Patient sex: F
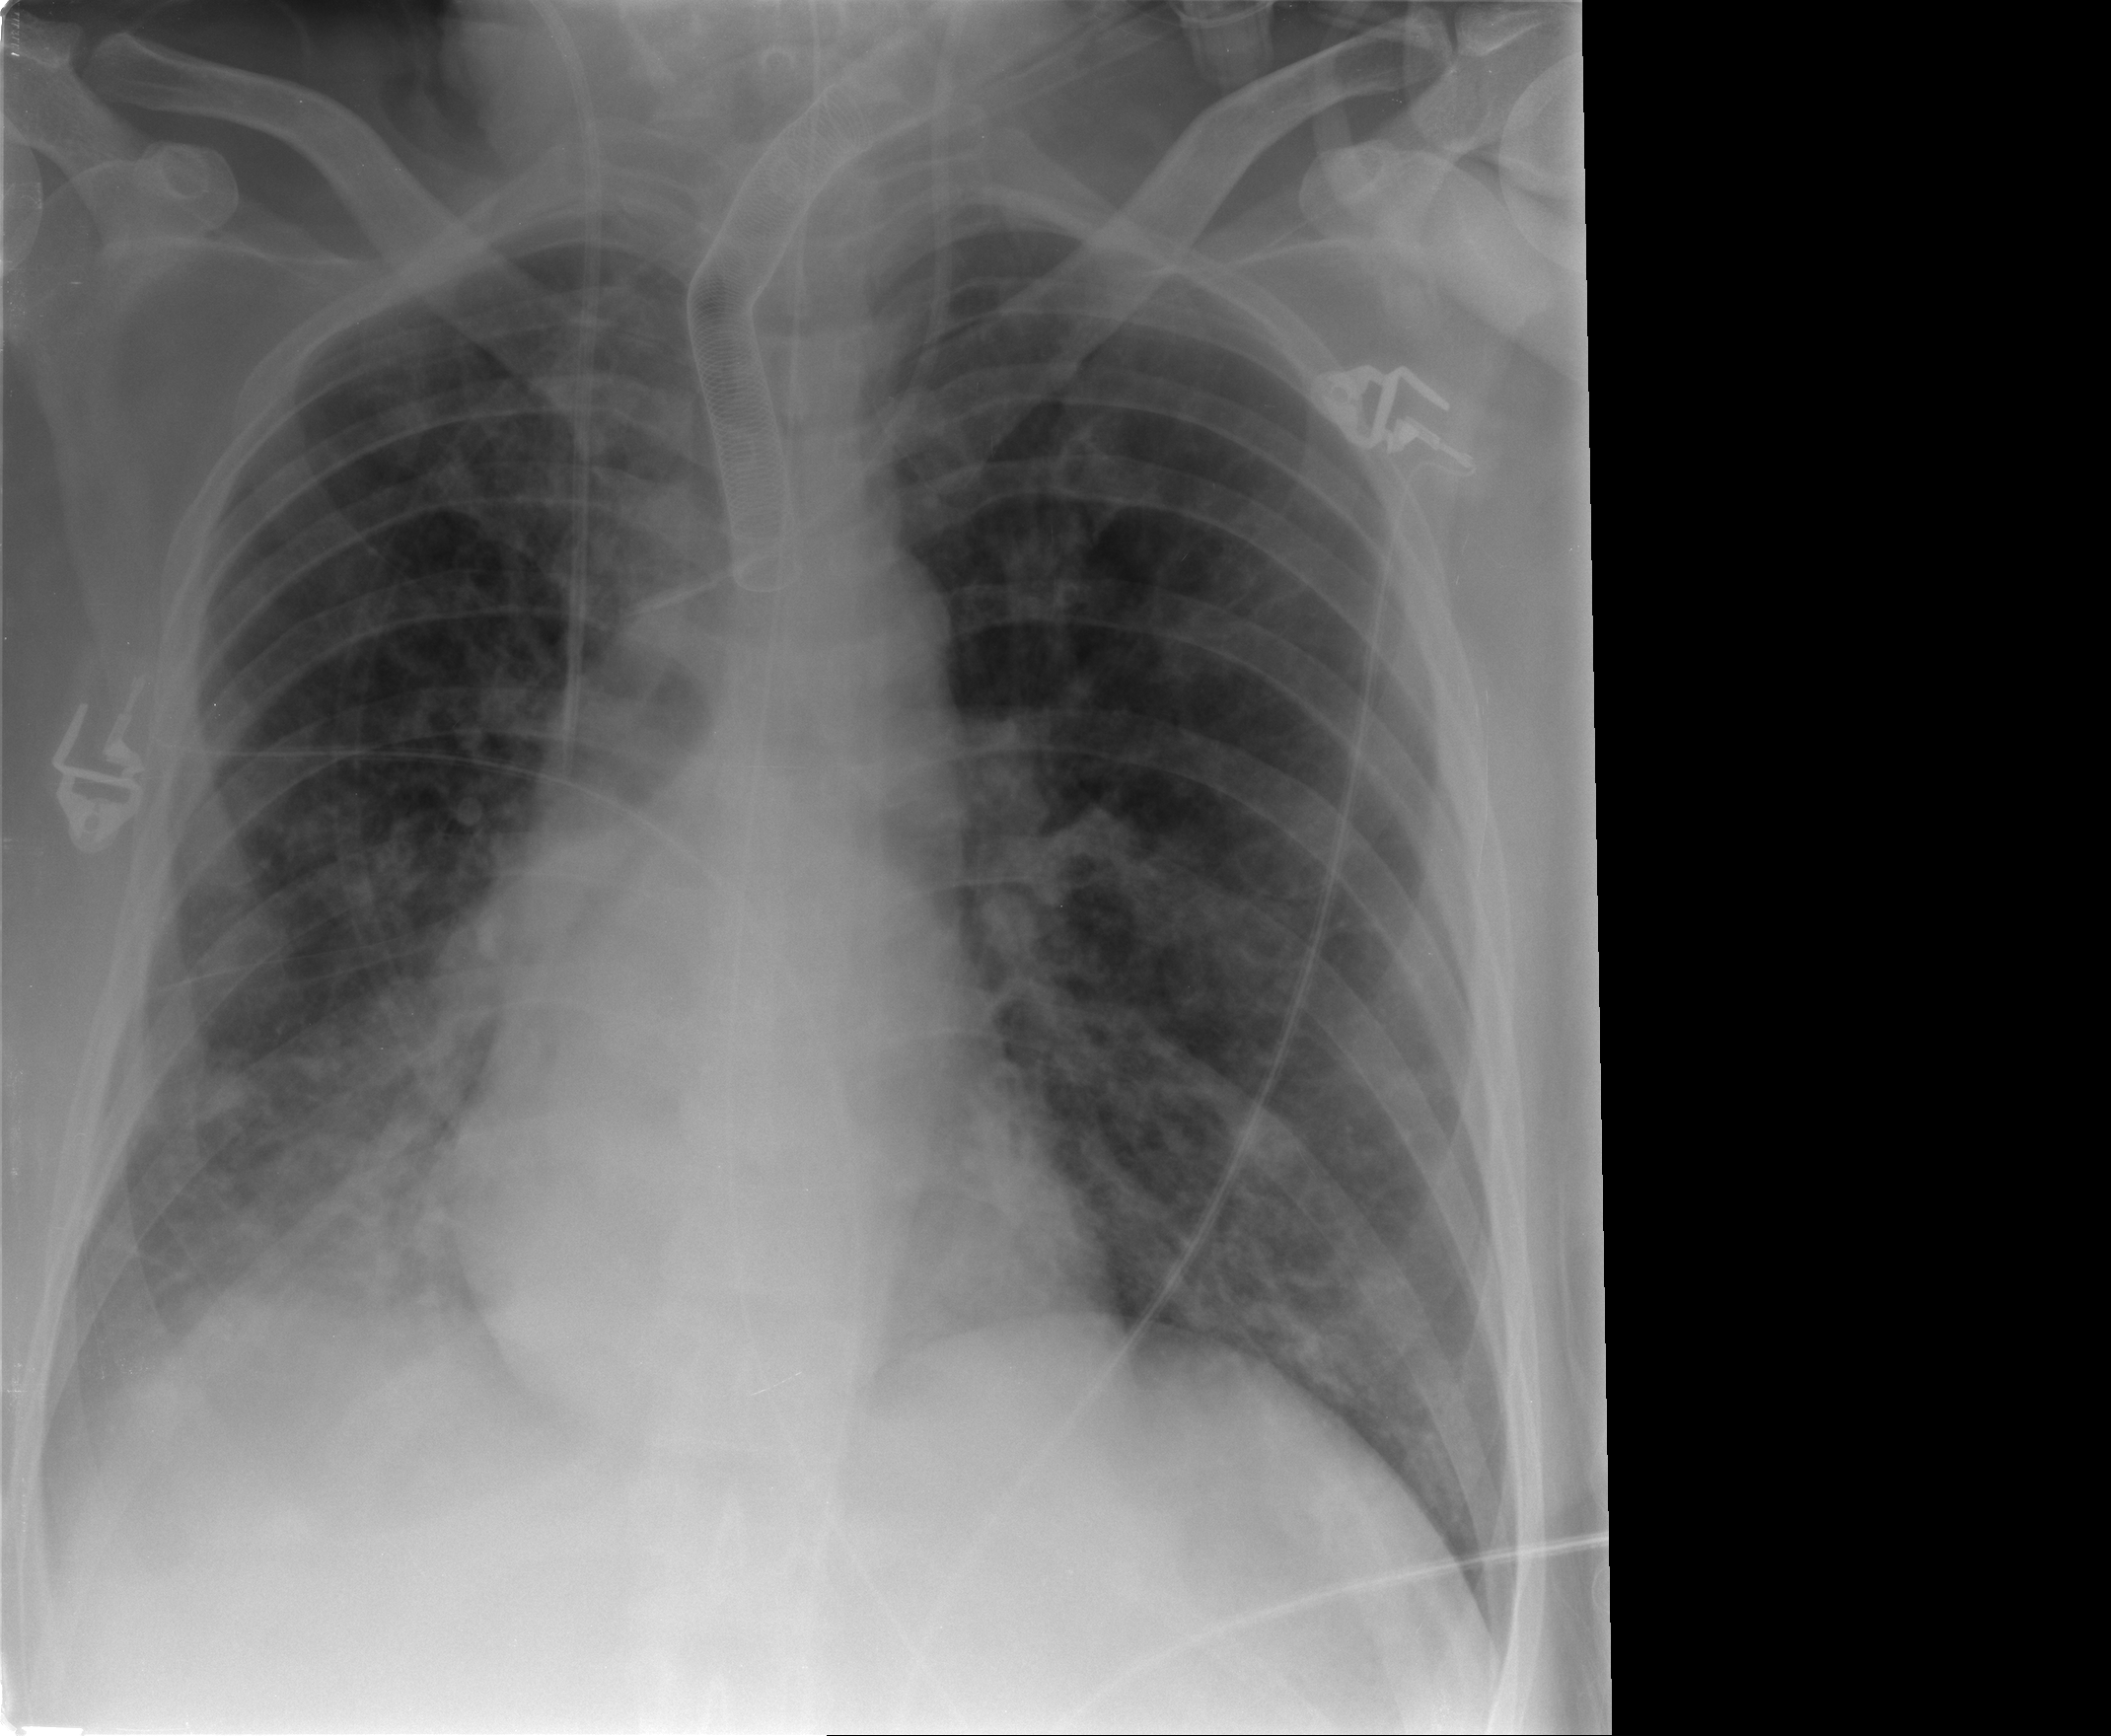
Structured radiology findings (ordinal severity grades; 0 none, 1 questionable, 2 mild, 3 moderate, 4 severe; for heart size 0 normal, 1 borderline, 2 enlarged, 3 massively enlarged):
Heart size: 0
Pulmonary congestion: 1
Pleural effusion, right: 2
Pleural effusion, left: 0
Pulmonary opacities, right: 2
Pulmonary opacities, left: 2
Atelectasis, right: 2
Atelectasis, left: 2